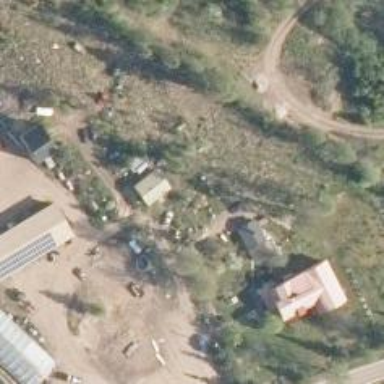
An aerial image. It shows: Farmyard area.